Interaction volume radius: 5 \u00c5
Interaction volume height: 25 \u00c5
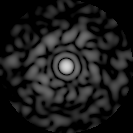
Disorder parameter: 0.8116